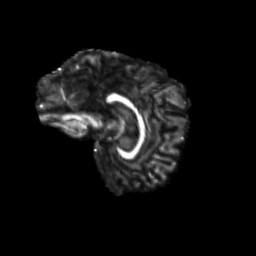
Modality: FA
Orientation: sagittal
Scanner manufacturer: siemens
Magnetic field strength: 3 T
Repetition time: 9.2 s
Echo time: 0.084 s